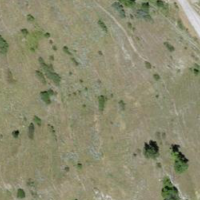
EUNIS habitat code: 26
Species observed at this site:
Saponaria ocymoides